Chest X-ray:
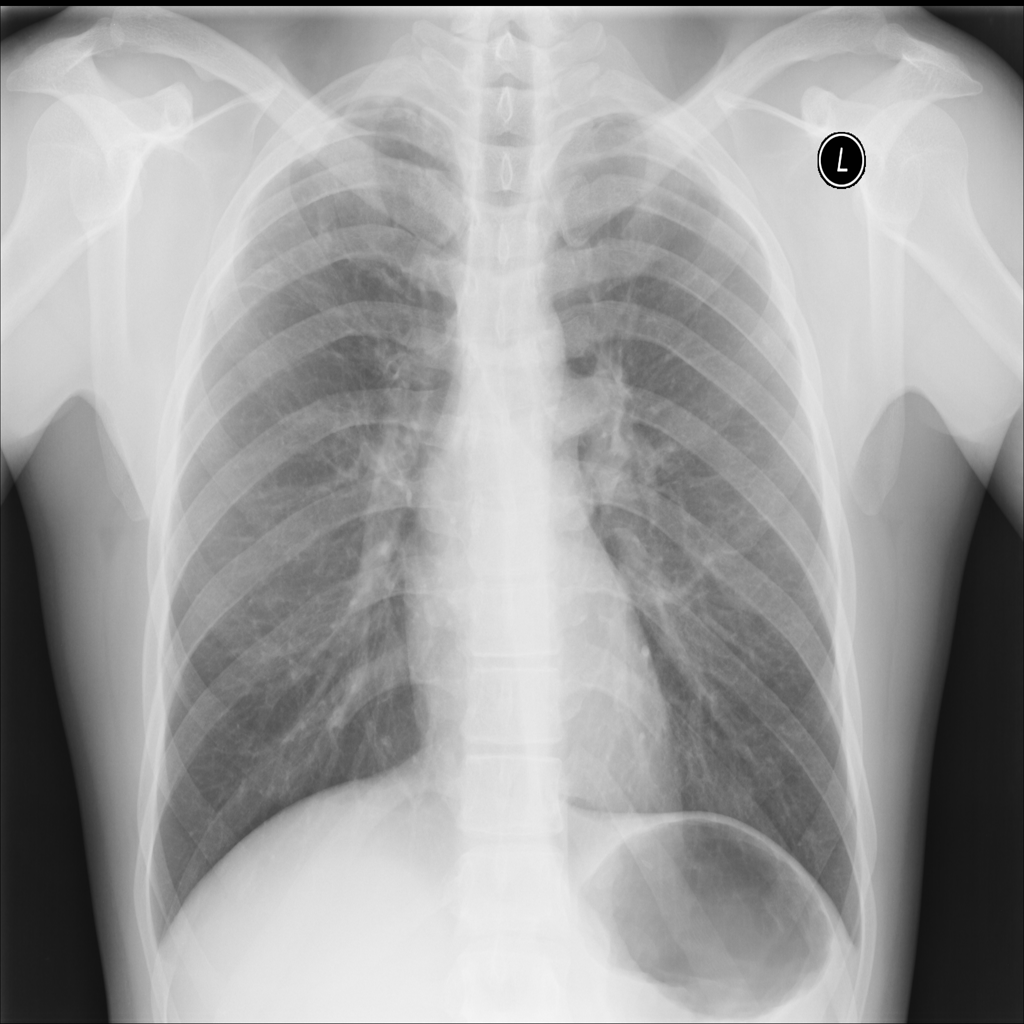
Findings: Fibrosis, Fracture
No abnormal finding: no